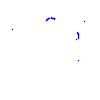
Particle: proton